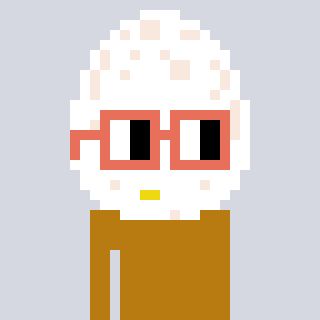
a pixel art character with square orange glasses, a egg-shaped head and a gold-colored body on a cool background